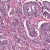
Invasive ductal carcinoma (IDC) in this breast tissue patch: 1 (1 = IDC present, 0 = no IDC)